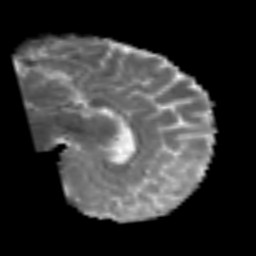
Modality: MD
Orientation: sagittal
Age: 50
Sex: male
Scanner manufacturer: siemens
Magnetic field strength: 3 T
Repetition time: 6.1 s
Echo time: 0.101 s